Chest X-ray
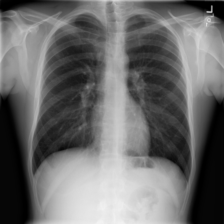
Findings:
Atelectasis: negative
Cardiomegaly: negative
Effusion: negative
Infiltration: negative
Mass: negative
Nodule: negative
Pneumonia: negative
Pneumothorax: negative
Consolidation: negative
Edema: negative
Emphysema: negative
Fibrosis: negative
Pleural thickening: negative
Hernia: negative